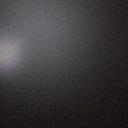
Screen state: off